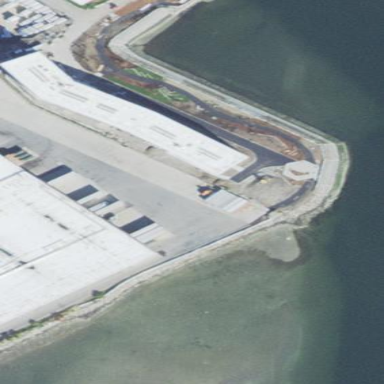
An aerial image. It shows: Seawall barrier.